Question:
Please have a look on this image
The whole review section will slide according to days of week saturday monday etc..
Inside values are dynamic and will come from server accordingly
there are also buttons named comment,agreeand report abuse which will update values as according to their name
How can I achieve this kind of functionality in android.
That is I am in need of sliding functionality (Left and right both)which contains a list view with dynamic changing elements. and button on click which functionality will be there as accordingly
Please help me ASAP
thanks
Abhinav
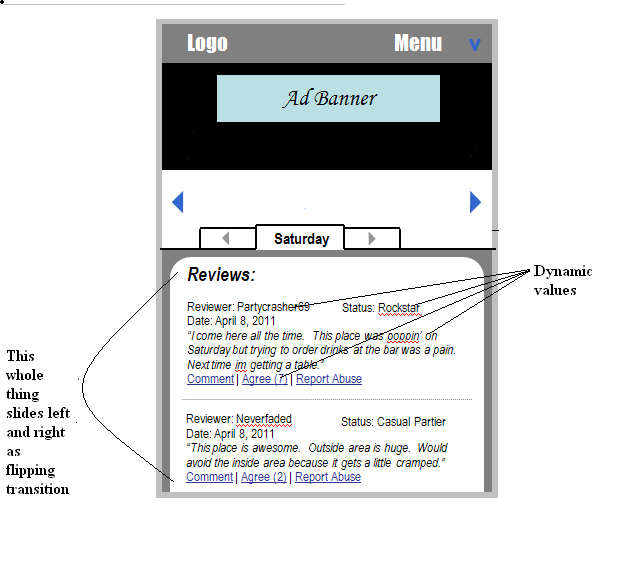
Answer: HI guys I have found the solution of my own question
See this
<URL>
and this link
<URL>
Thanks for visiting my question